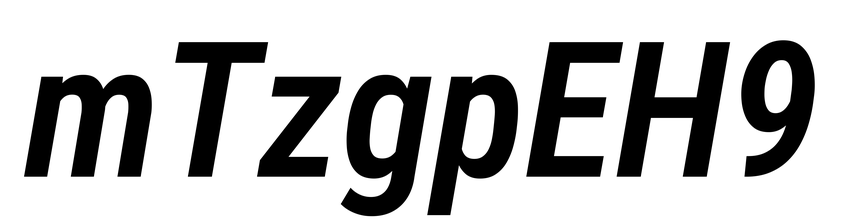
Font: Roboto-Italic_Condensed_SemiBold_Italic